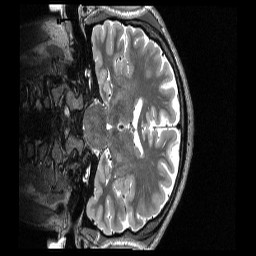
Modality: T2w
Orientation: coronal
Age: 18
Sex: male
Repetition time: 3.2 s
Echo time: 0.563 s